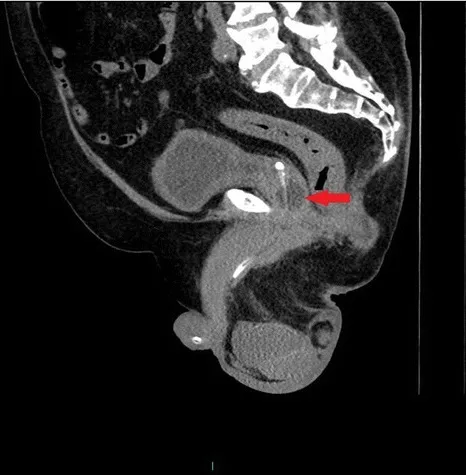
Sagittal section of CT of pelvis: the balloon of Foley catheter (arrow) is located in dilated prostato-membranous urethra.
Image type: radiology (ct)